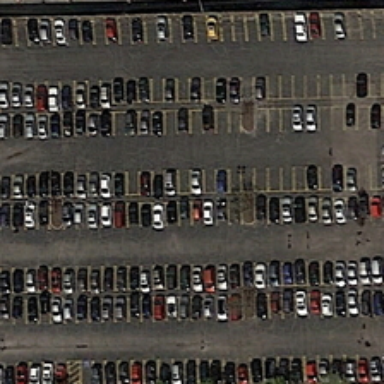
Many cars are parked in a parking lot .